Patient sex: M
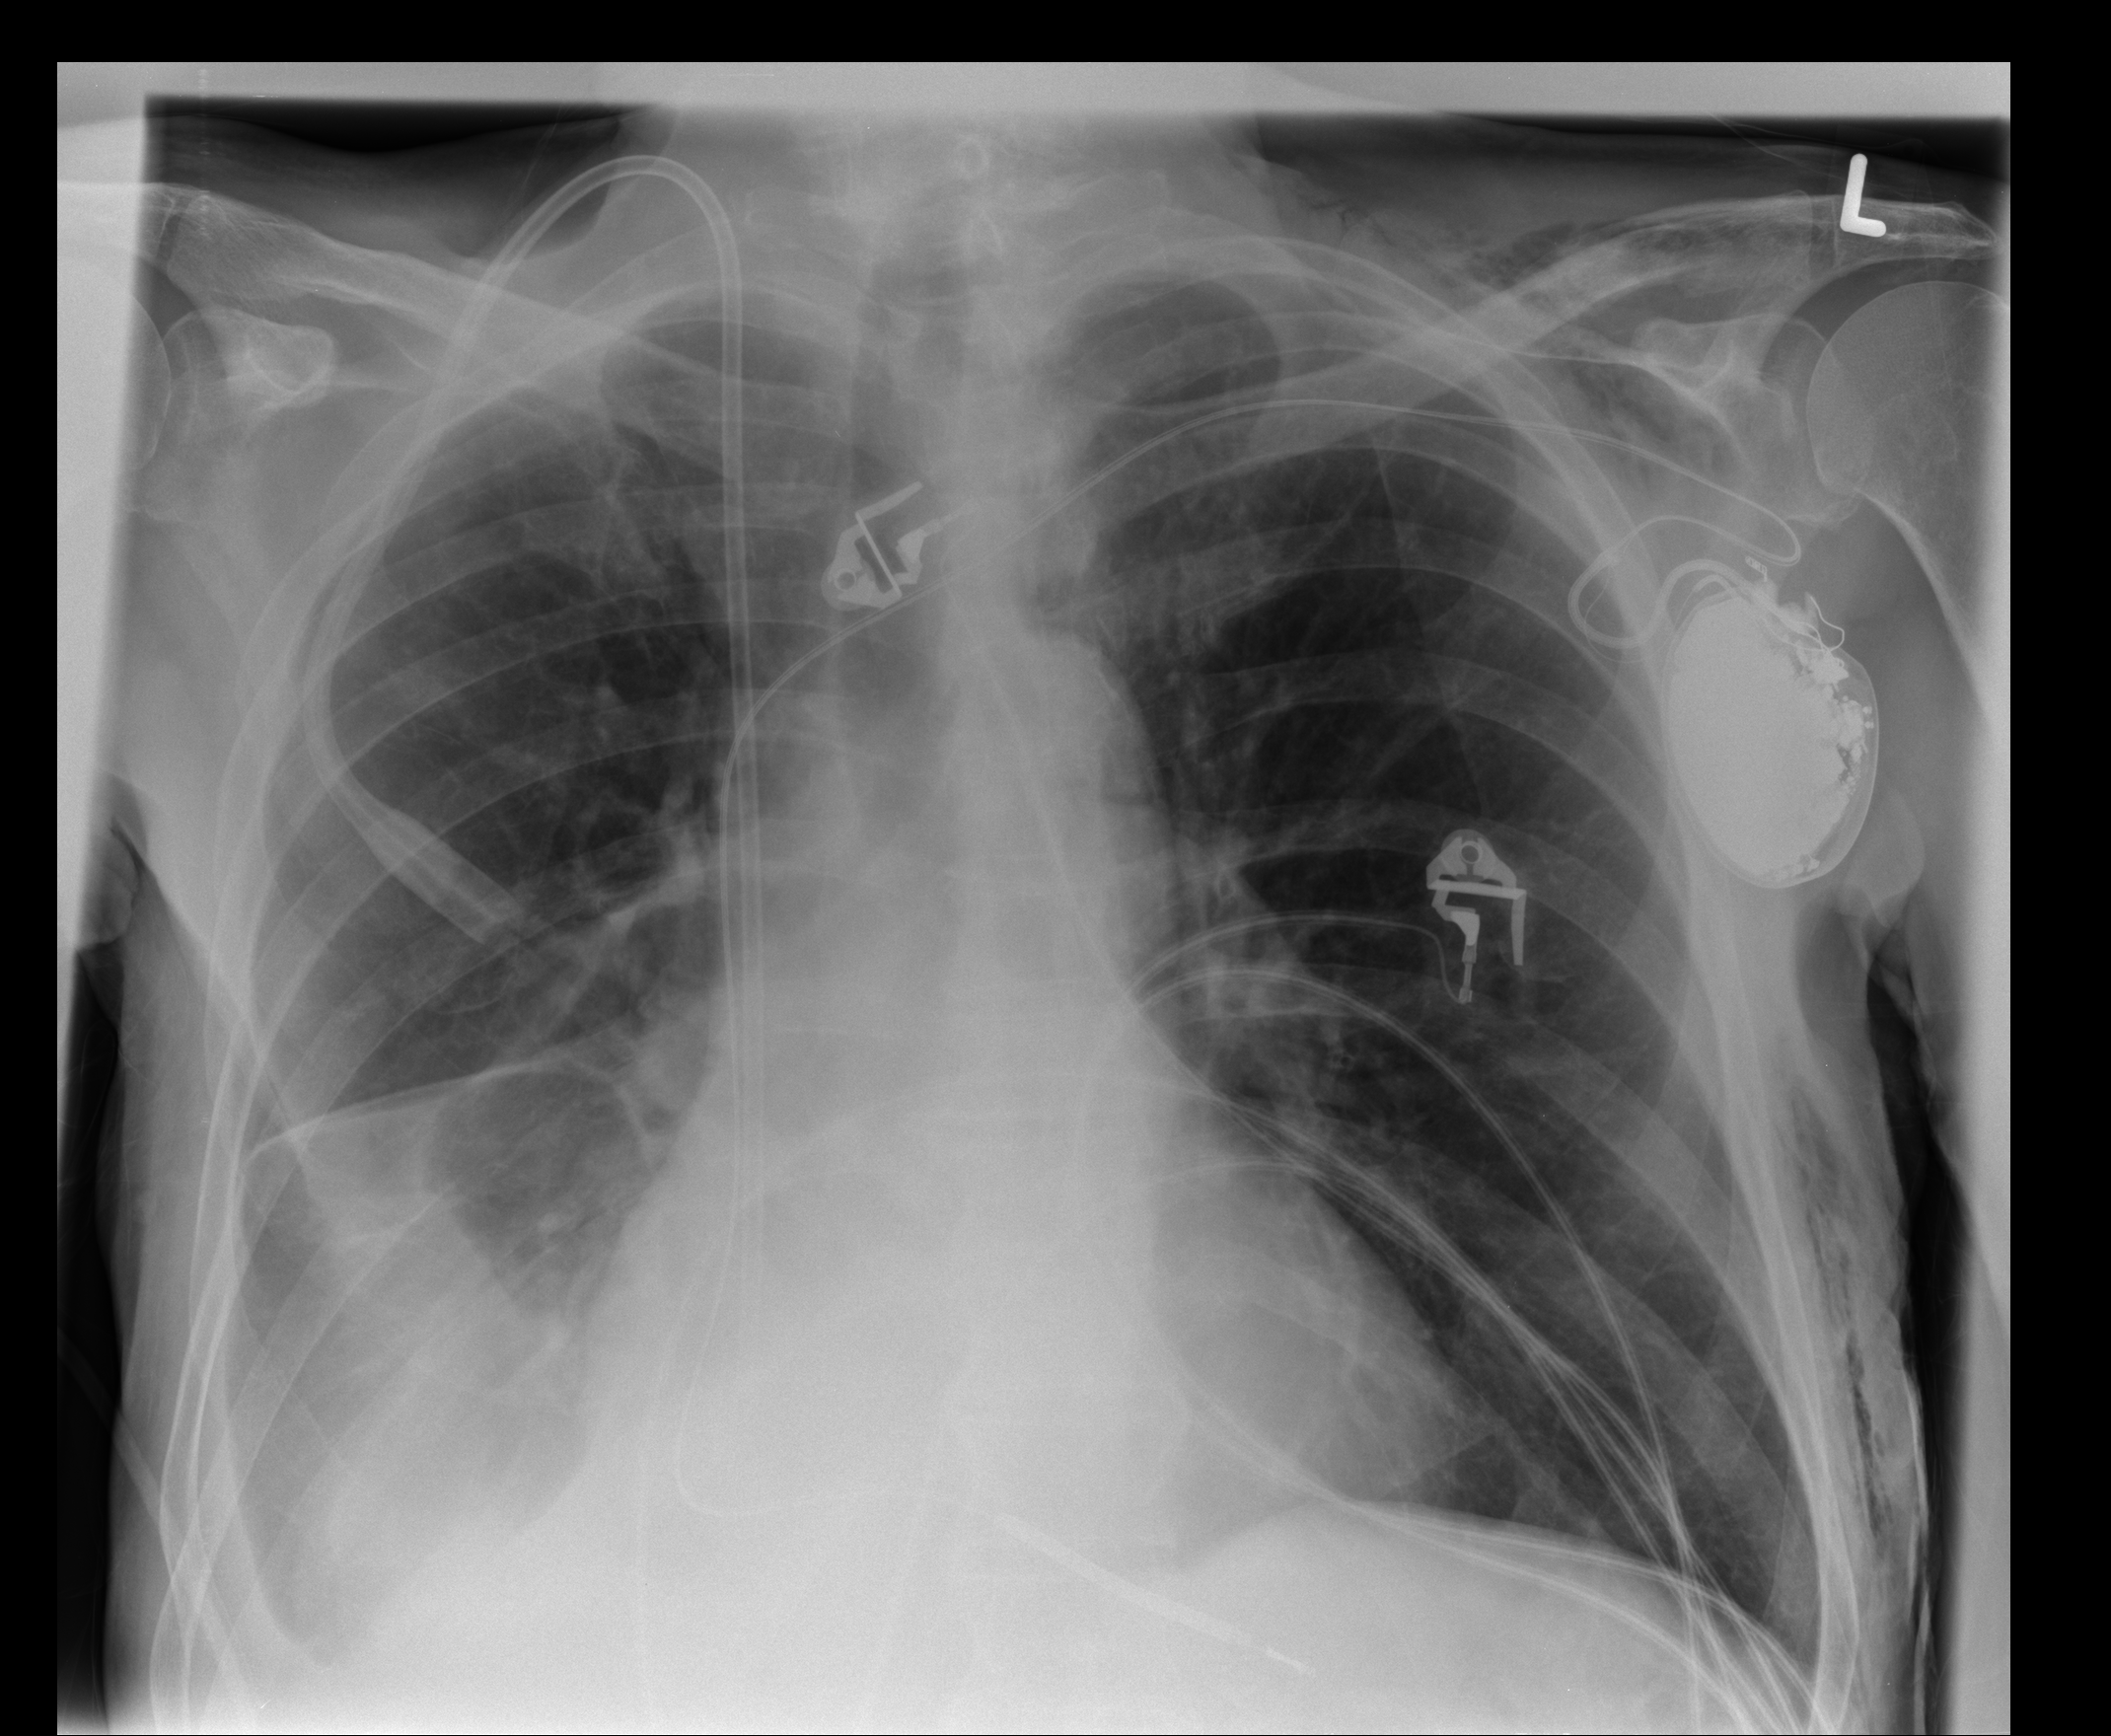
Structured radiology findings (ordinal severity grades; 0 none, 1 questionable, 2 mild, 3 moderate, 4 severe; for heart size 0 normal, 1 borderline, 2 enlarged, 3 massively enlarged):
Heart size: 0
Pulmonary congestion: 0
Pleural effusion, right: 2
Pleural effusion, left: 0
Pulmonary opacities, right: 0
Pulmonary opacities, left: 0
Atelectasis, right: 2
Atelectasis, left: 0